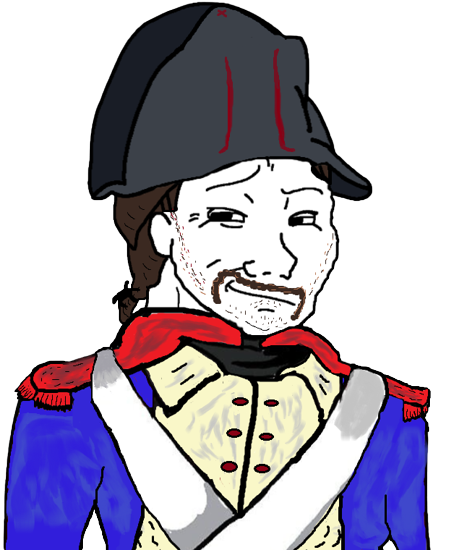
Label: 5_Smugjak